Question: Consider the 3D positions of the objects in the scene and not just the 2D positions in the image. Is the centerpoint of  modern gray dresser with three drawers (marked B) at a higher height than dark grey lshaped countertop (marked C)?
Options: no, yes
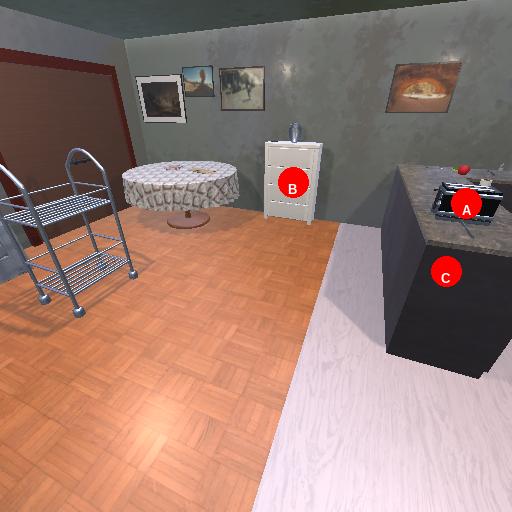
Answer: no